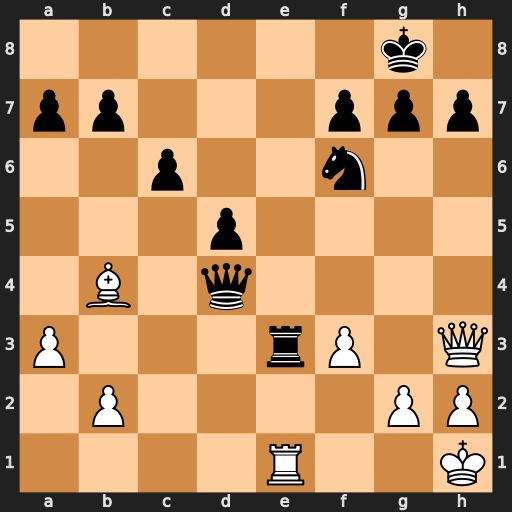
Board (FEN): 6k1/pp3ppp/2p2n2/3p4/1B1q4/P3rP1Q/1P4PP/4R2K
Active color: w
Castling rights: -
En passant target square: -
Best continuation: Qc8+ Ne8 Qxe8+ Rxe8 Rxe8#